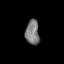
Tissue: lung
Cell type: Fibroblasts
Senescence score: 0.5947
Nuclear area (px): 338
Mean DAPI intensity: 121.55